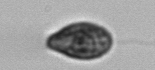
Label: Pseudochattonella_farcimen